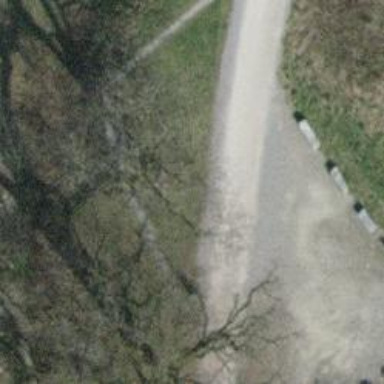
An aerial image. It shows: Brown bench in the vicinity.